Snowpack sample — Buffalo Mountain, Silverthorne, Colorado, USA (1/25/25, 10:11 AM MST)
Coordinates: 39.6222, -106.1139
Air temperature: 22 °F
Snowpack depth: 110 cm
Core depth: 10 cm
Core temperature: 46.4 °F
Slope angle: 12°, slope face: 102°
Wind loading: high
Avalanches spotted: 0
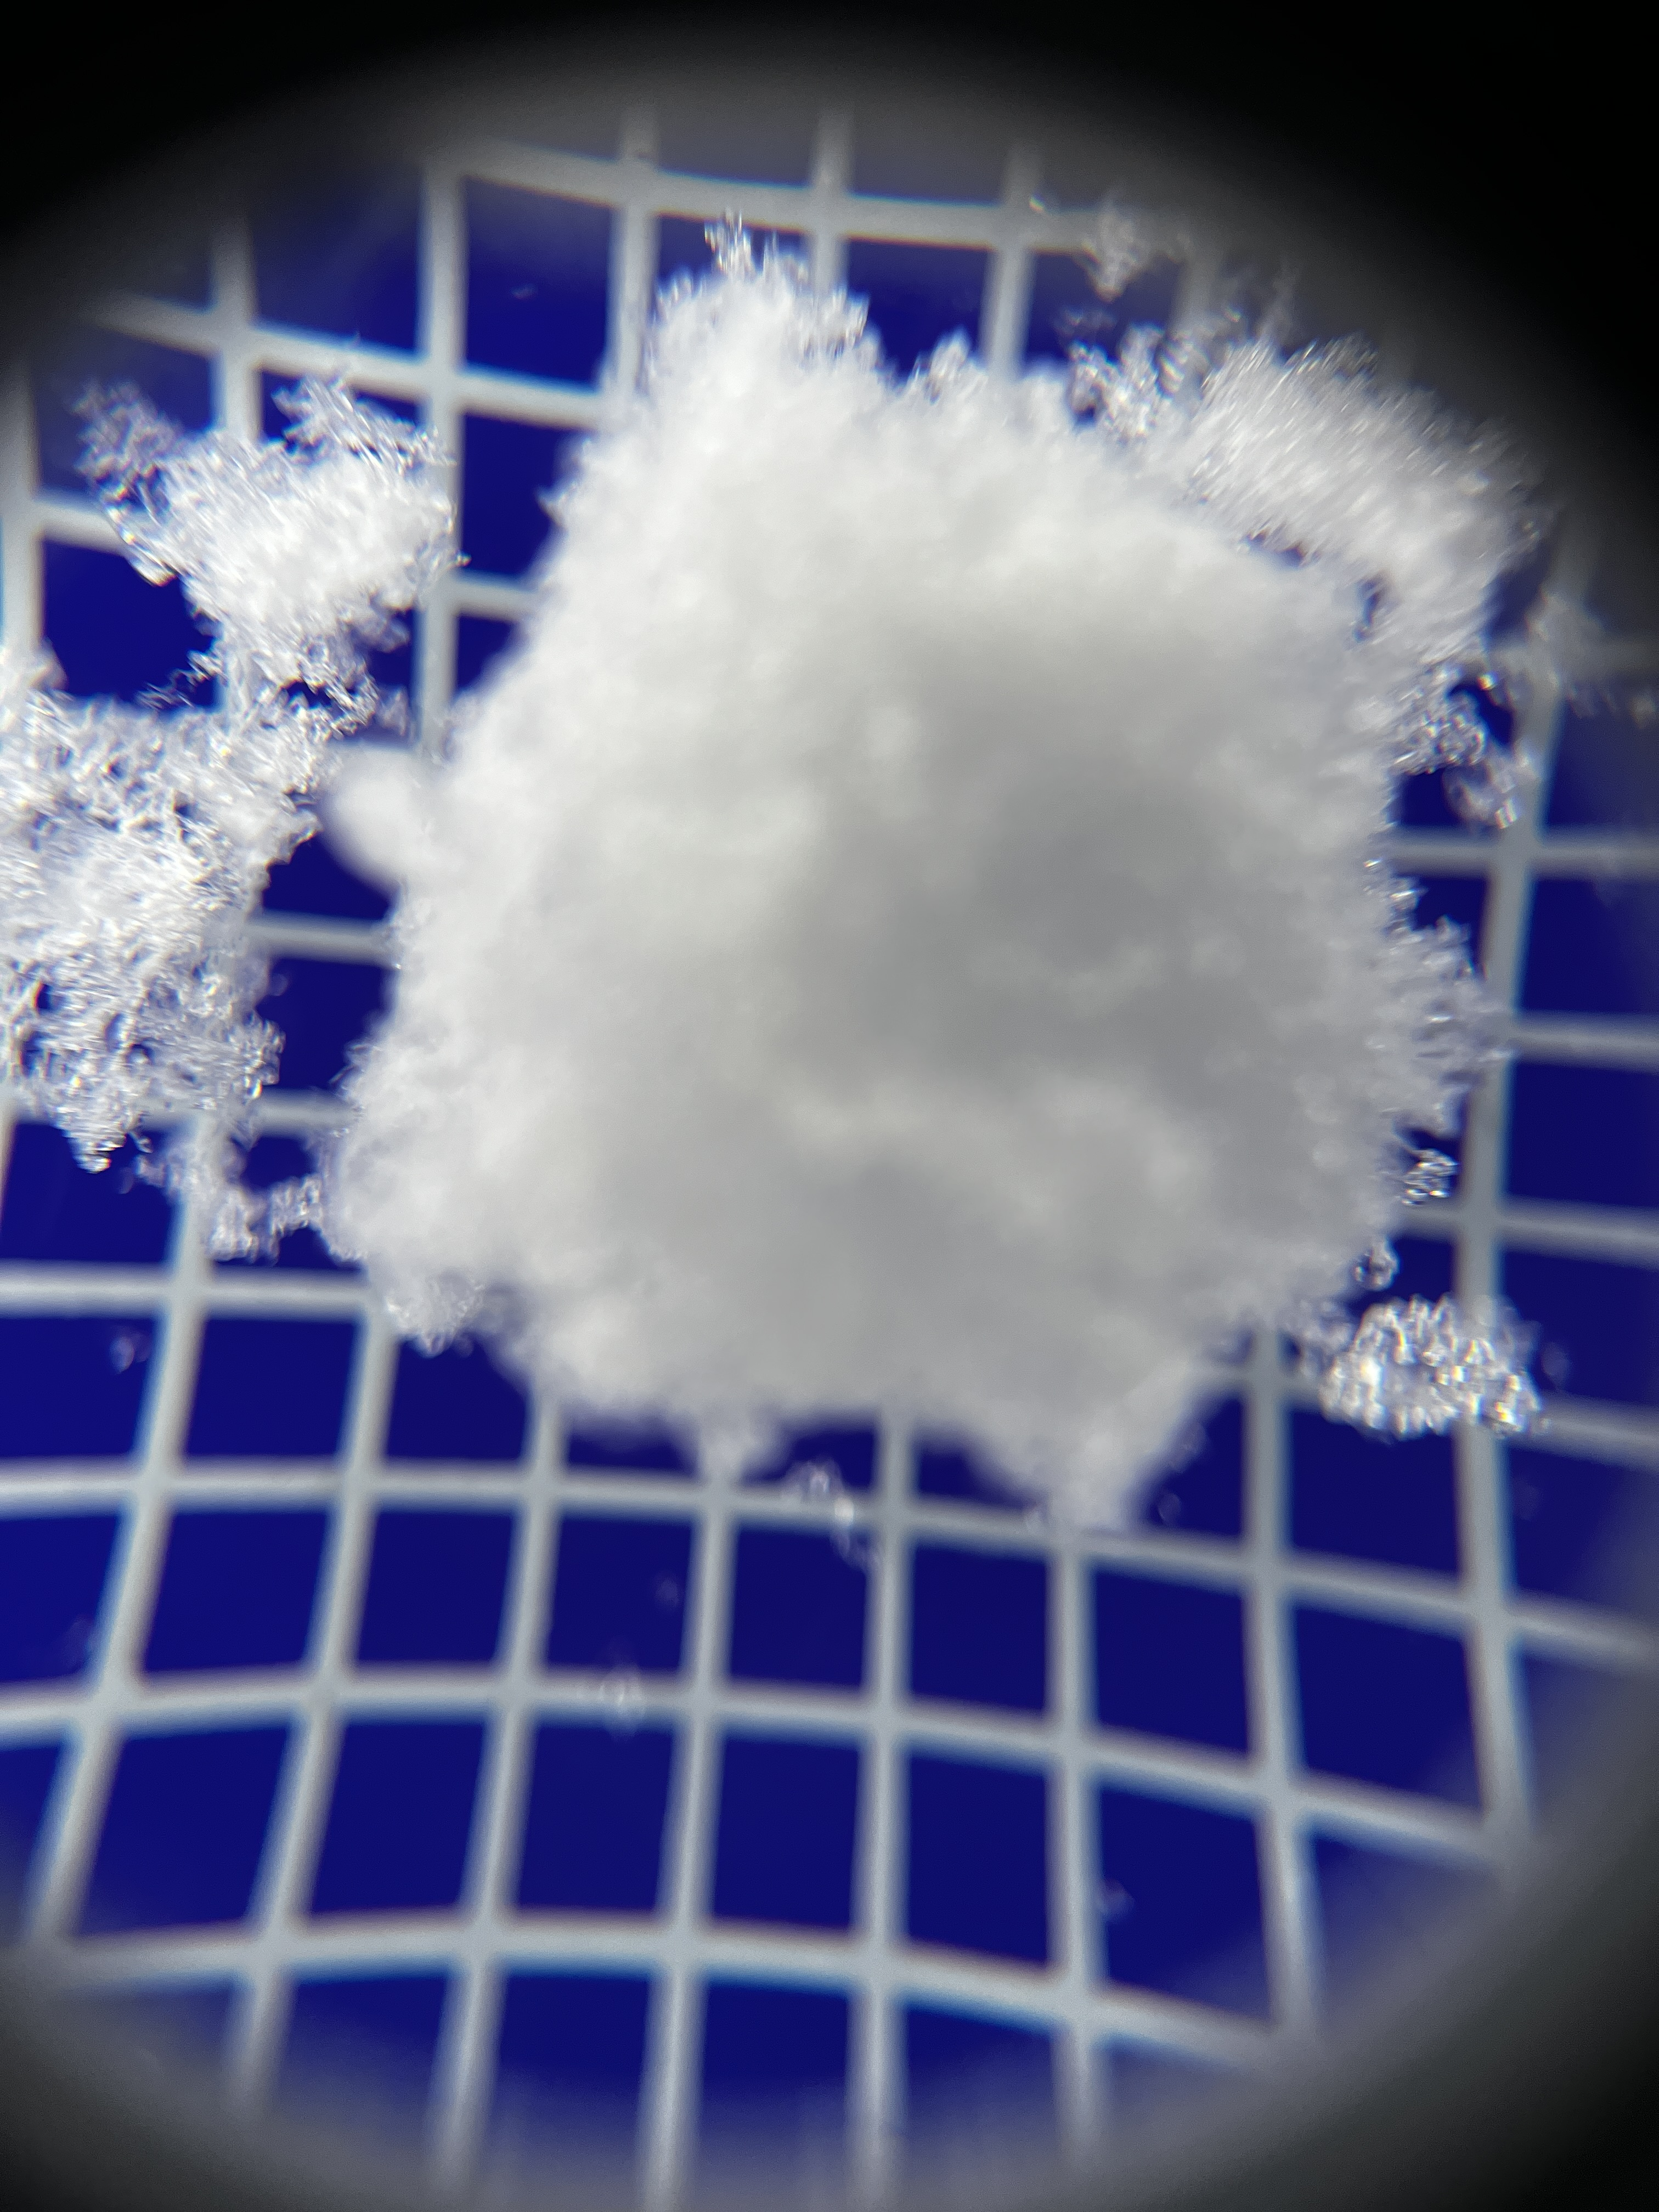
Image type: magnified_profile
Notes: No avalanches nearby, collected on the outskirts of a fire break 15 meters from the treeline, on way to Buffalo and Red Mountain